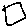
Label: square